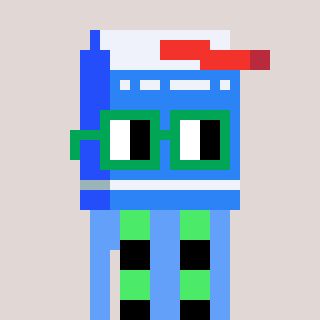
a pixel art character with square green glasses, a milk-shaped head and a blue-colored body on a warm background